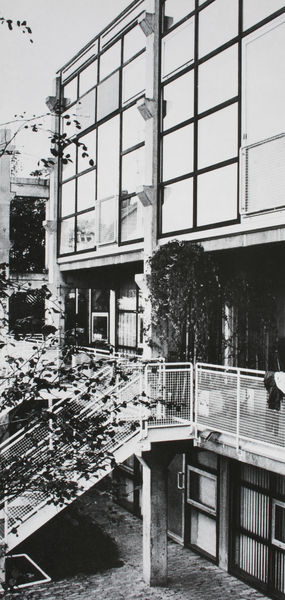
Titel: Stützensystem, Ansicht
Künstler: Otto Steidle
Standort: München
Institution: Wohnanlage Schwabing
Schlagwörter: stützen, gebäude, gitter, balkon, fassade, treppe, aufgang, geländer, foto, keller, geschosse, bepflanzung, verglasung